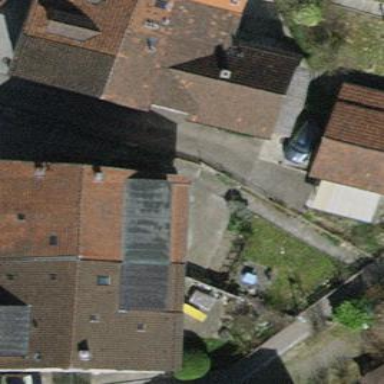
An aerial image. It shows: Building with tile roof.